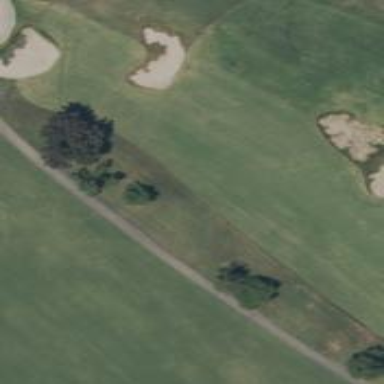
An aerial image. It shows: View of golf hole.